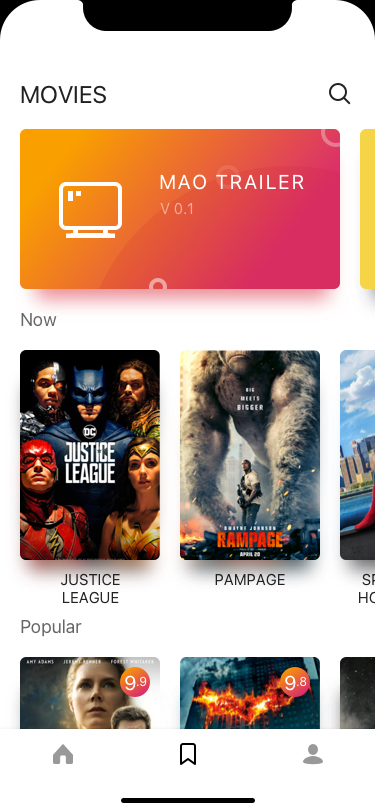
Text in this UI design:
MOVIES
MAO TRAILER
V 0.1
Now
Justice League
PAMPAGE
Spider-Man: Homecoming
Popular
9
.9
9
.8